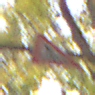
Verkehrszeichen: FussgaengerueberwegRechts
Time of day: MorningAfternoon
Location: Outdoor (Nature)
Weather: Overcast
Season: Autumn
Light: Natural